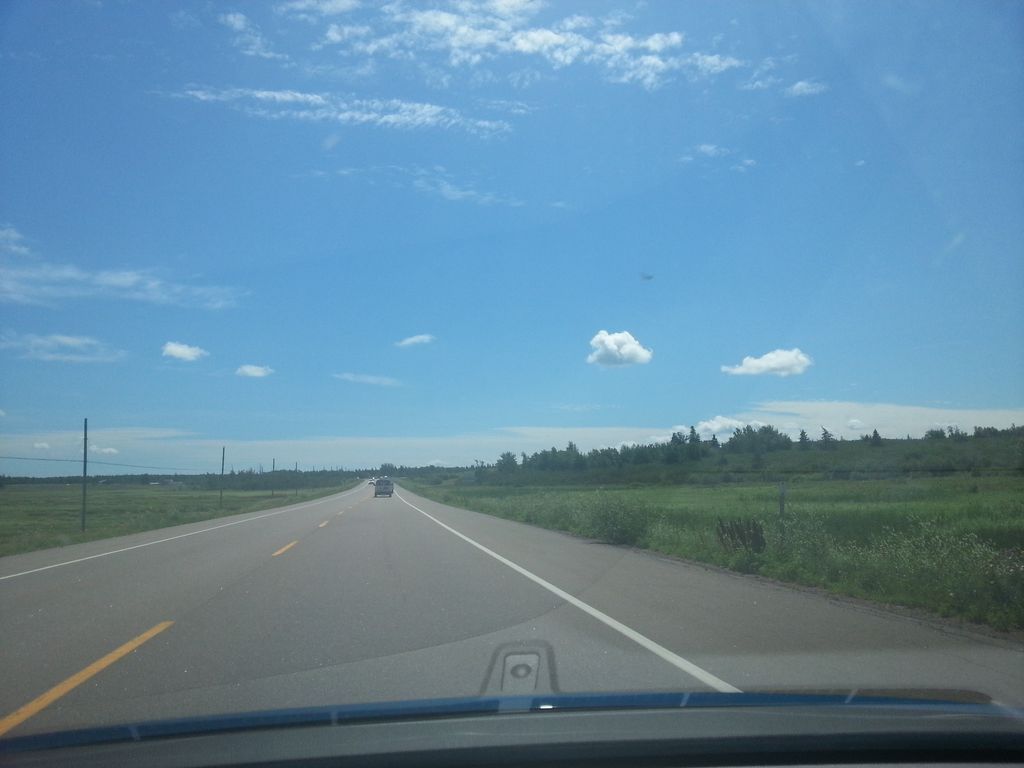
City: charlottetown